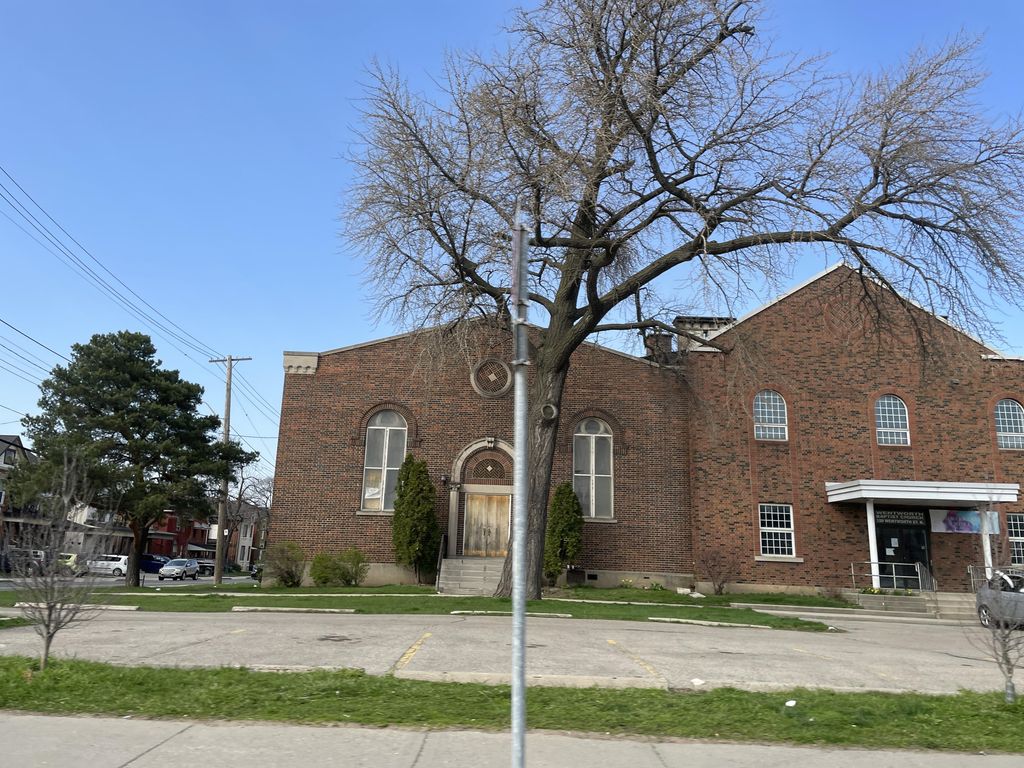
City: hamilton